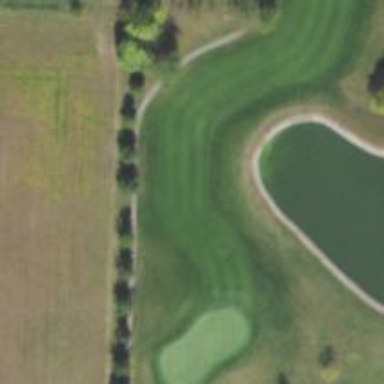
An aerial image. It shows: Path for golf carts.